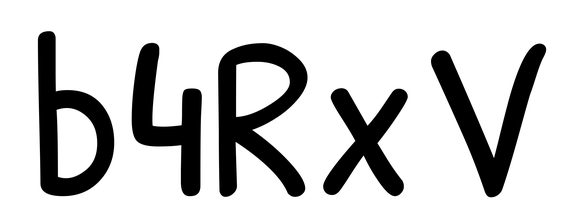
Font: PatrickHand-Regular